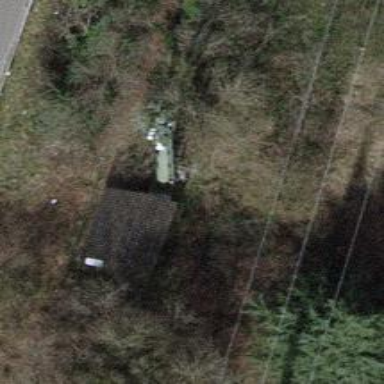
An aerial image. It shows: Man-made mast used for communication purposes.